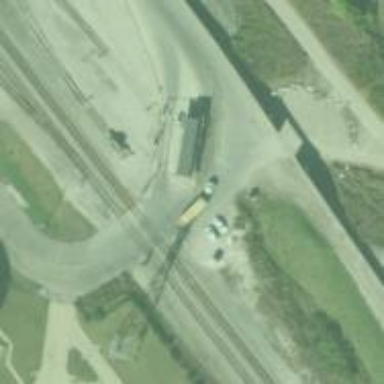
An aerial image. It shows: Railway level crossing.